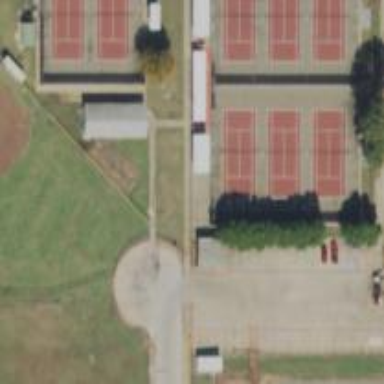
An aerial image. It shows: Tennis court on the leisure land pitch.